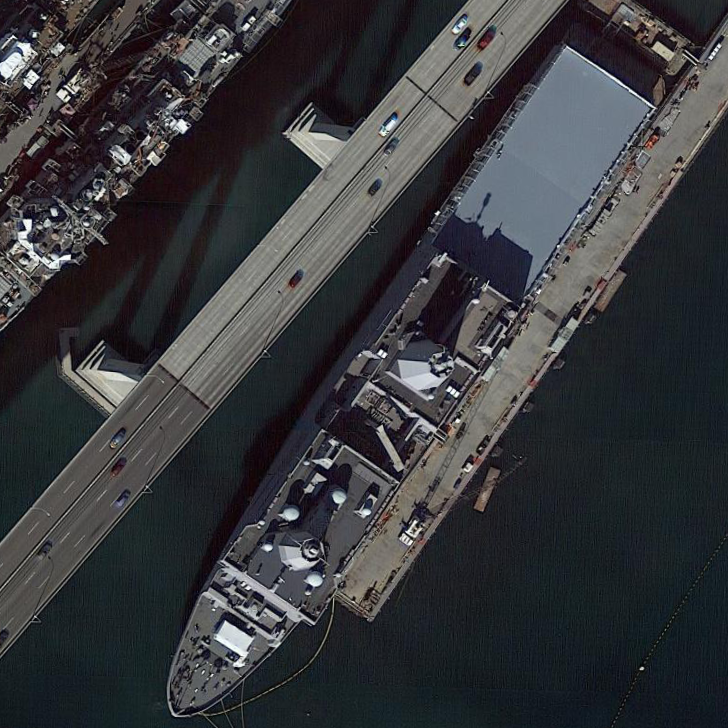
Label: San_Antonio-class_transport_dock